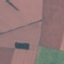
Land use / land cover class: AnnualCrop